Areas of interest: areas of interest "Guanghua Li Residential Community"
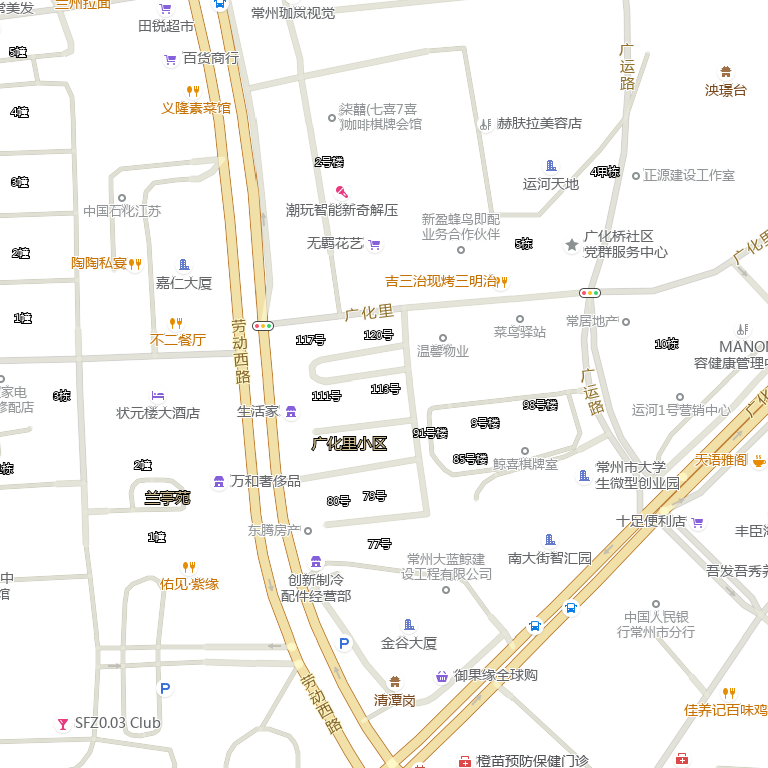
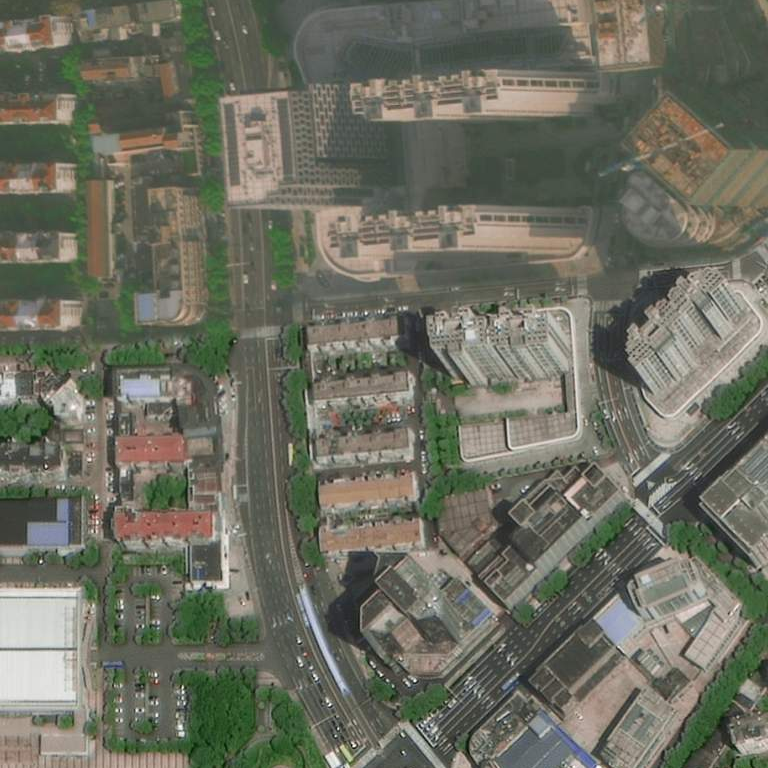